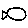
Label: fish